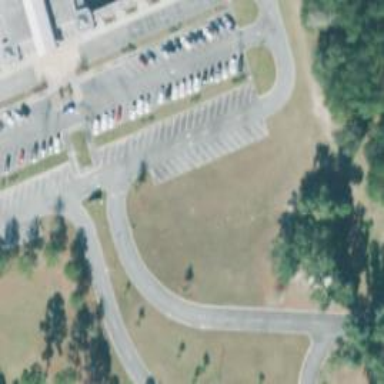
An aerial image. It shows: Parking space.